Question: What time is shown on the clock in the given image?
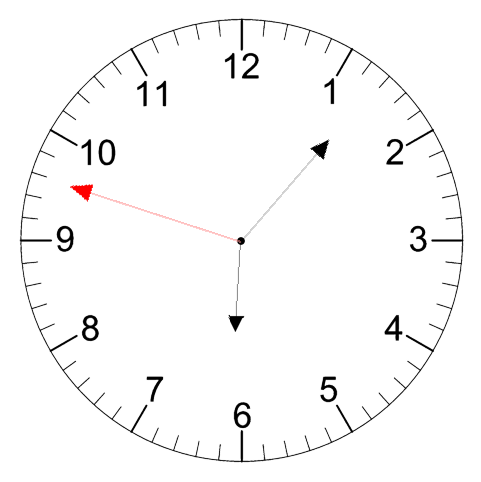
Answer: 06:06:48